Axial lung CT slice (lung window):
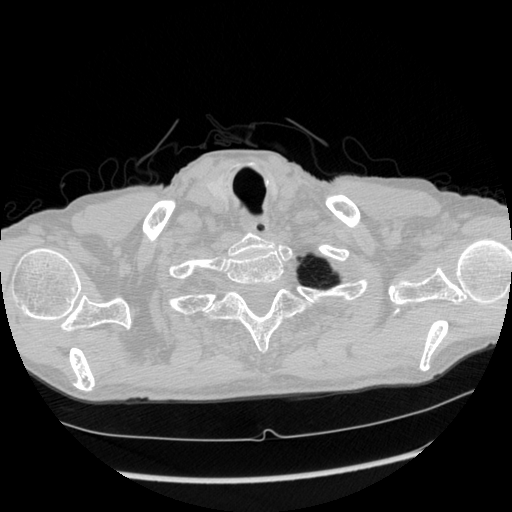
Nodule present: no